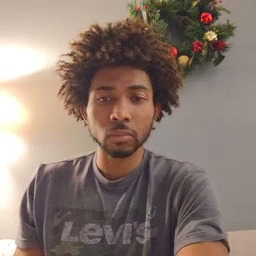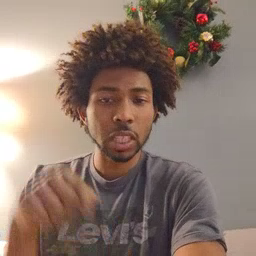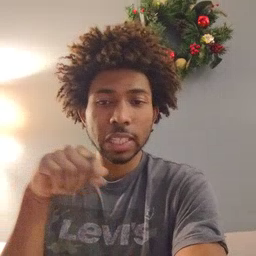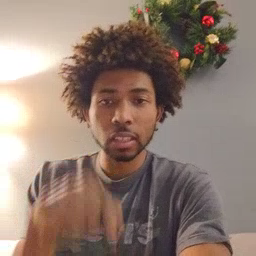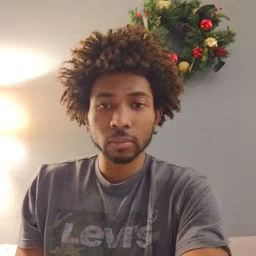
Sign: toothbrush